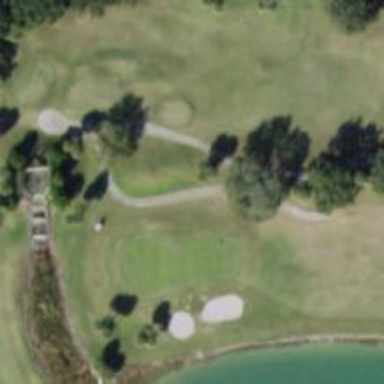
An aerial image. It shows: Golf cartpath that is also road path.